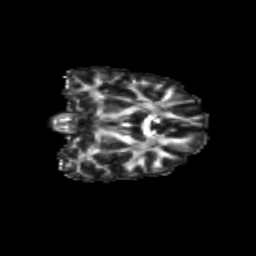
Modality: FA
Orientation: coronal
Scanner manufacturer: siemens
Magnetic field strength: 3 T
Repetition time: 9.2 s
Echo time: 0.084 s